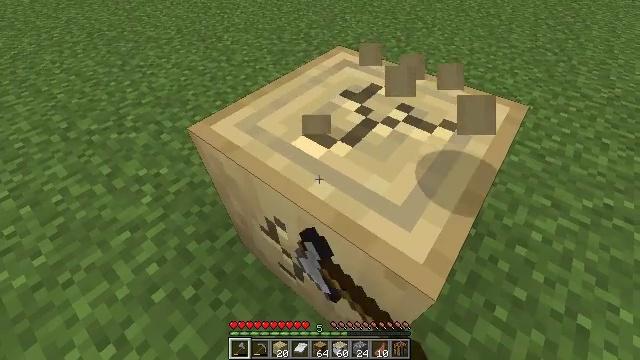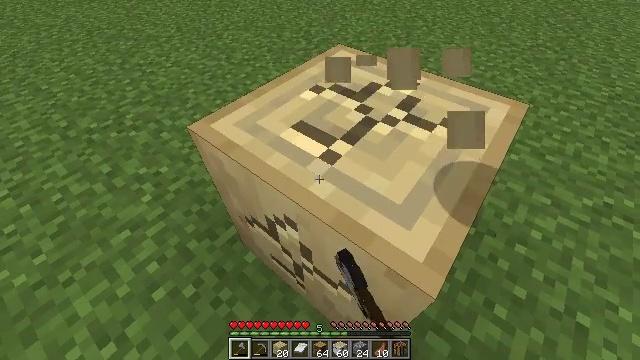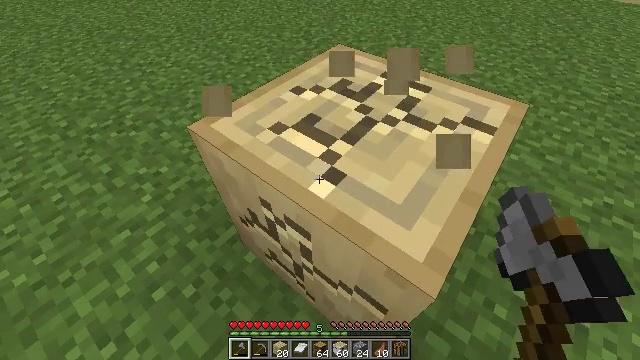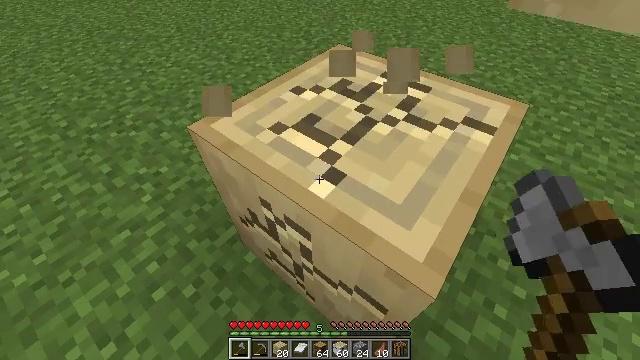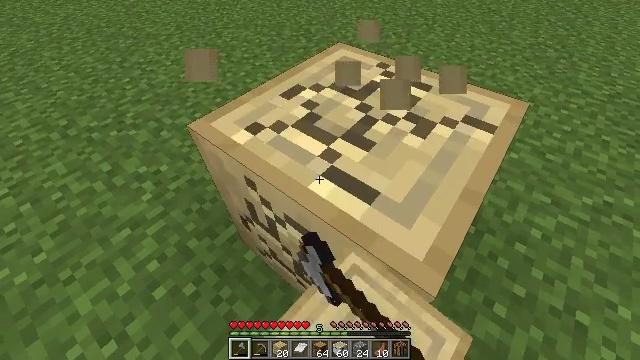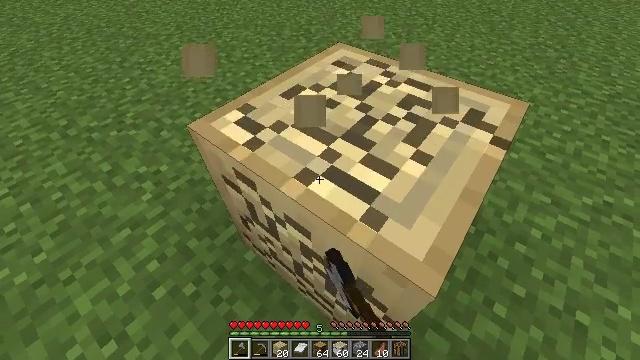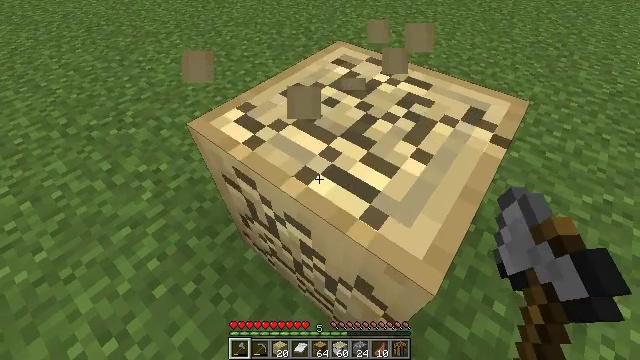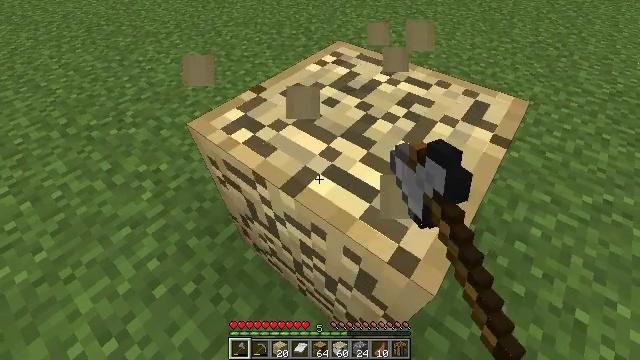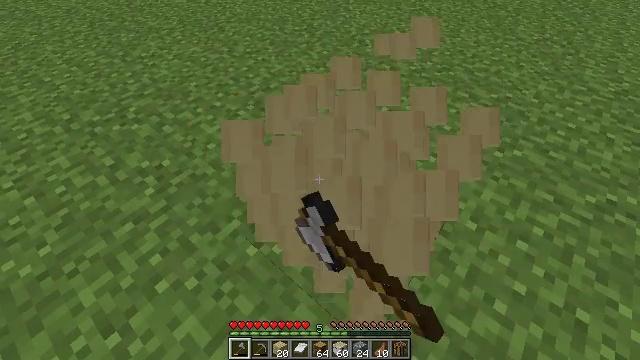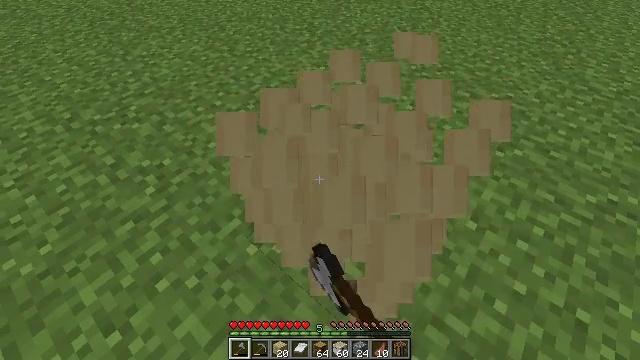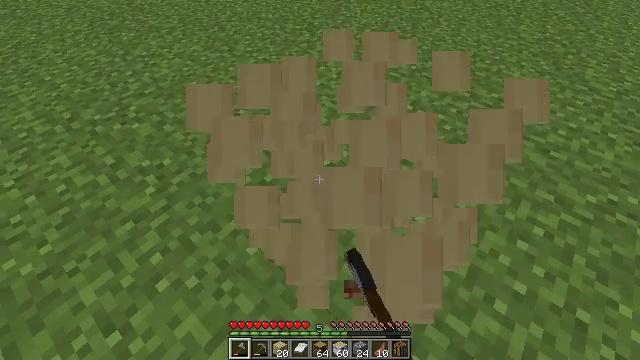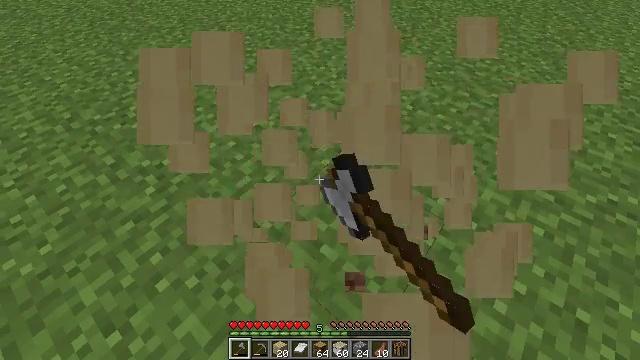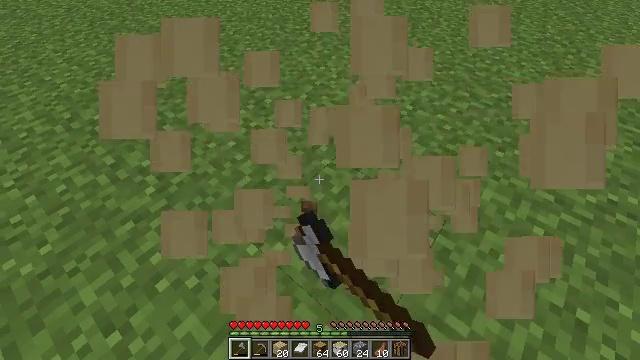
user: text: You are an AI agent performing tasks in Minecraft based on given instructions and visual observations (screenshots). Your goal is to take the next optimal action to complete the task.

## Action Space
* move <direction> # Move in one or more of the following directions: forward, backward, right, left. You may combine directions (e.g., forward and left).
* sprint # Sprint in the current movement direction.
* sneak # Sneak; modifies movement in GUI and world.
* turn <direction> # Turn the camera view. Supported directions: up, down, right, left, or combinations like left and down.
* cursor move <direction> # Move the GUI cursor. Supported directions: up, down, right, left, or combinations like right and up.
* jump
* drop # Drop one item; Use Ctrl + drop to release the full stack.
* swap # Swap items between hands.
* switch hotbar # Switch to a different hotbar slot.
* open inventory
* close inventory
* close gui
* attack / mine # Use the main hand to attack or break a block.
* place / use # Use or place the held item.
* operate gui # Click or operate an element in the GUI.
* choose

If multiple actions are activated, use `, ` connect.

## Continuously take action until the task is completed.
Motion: motion action
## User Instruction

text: Obtain the stripped birch log for building.
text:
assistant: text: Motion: attack / mine
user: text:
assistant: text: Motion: attack / mine
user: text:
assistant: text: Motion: attack / mine
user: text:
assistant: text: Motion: attack / mine
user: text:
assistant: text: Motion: attack / mine
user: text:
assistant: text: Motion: attack / mine
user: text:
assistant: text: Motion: attack / mine
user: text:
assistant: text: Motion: attack / mine
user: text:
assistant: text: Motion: attack / mine
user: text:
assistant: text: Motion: attack / mine
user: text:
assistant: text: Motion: attack / mine
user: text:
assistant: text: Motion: attack / mine
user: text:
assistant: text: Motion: attack / mine